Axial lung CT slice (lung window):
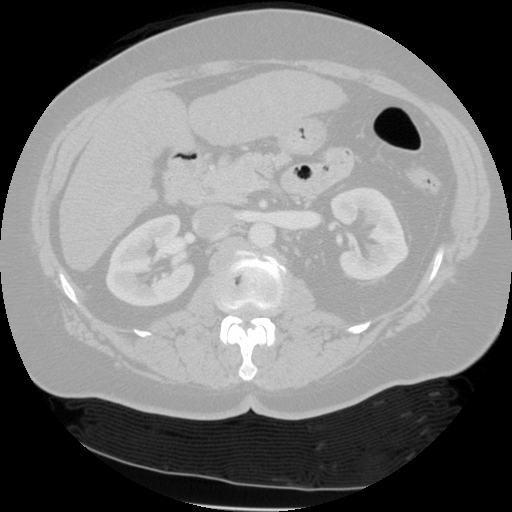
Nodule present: no